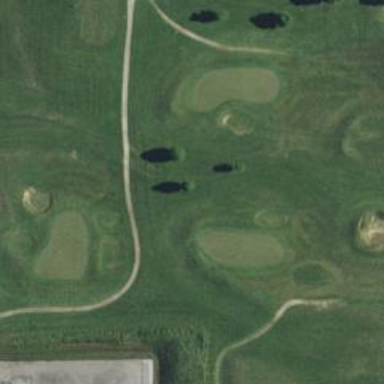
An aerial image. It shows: View of golf hole.